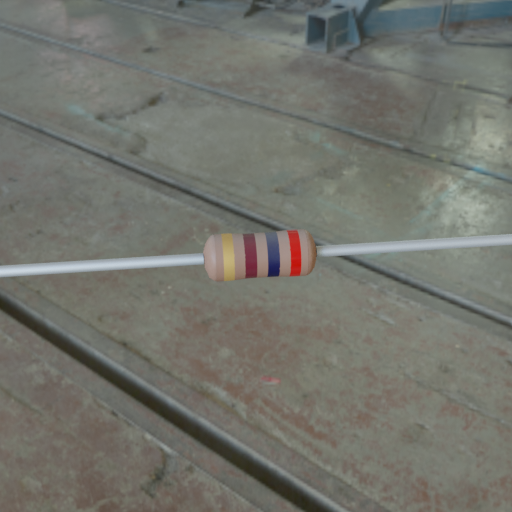
Resistor colour bands (in order): gold, brown, black, red